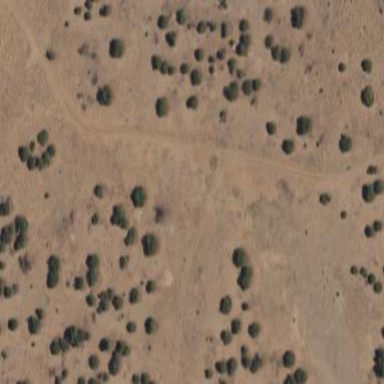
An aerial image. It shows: Patch of scrub vegetation.